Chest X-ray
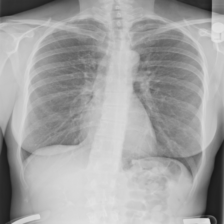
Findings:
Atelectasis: negative
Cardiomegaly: negative
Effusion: negative
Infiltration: negative
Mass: negative
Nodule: negative
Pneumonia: negative
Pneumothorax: negative
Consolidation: negative
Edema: negative
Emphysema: negative
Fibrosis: negative
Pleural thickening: negative
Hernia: negative